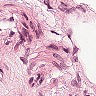
Metastatic tissue present: no